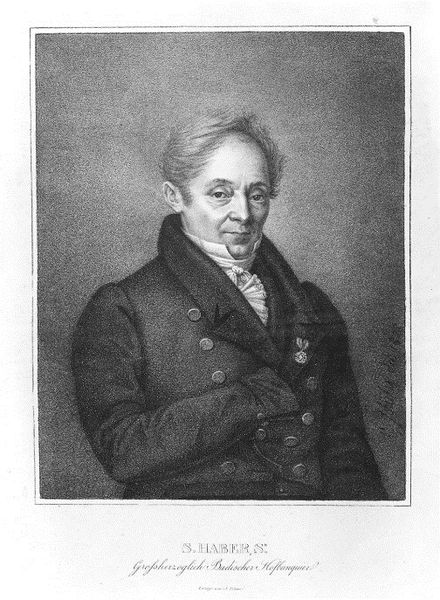
Titel: Haber, Samuel von, 1760-1840
Künstler: C. Schuler
Standort: Karlsruhe
Institution: Staatliche Kunsthalle Karlsruhe
Schlagwörter: hand, kopf, mann, schatten, weiß, frisur, grau, haar, mund, nase, ohr, profil, schwarz, stirn, zeichnung, blick, gürtel, schal, rock, schleife, alt, anzug, hemd, jacke, arm, augen, falten, gesicht, kragen, rahmen, spitze, ärmel, bild, bildnis, herr, portrait, porträt, signatur, auge, haare, mantel, blatt, kinn, knopf, ohren, schrift, papier, haltung, grafik, graphik, rand, romantik, frack, krawatte, ernst, streng, brauen, glatze, halstuch, konzentriert, rüschen, ellenbogen, knöpfe, fliege, oberkörper, revers, weste, name, rechteck, kohle, druck, lithographie, schwarz-weiß, radierung, stich, lithografie, text, uniform, soldat, aquatinta, bleistift, napoleon, abzeichen, orden, stehkragen, halbglatze, stirnglatze, halb, wams, medaille, zeichnun, empire, kupferstich, legende, ehrung, karlsruhe, seriendruck, hare, monoton, napoleonisch, zweireiher, doppelreihig, napolen, 1800, haber, großherzoglich, badischer, diplomat, habern, großherzoglioch, bon a parte, doppelknopf, eempire, habers